Aerial crown-view tile of a tropical tree (Barro Colorado Island, Panama), acquired 20240716:
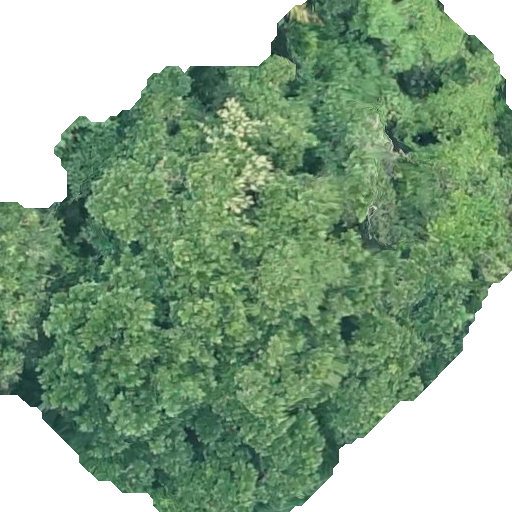
Species: Anacardium excelsum
GBIF accepted scientific name: Anacardium excelsum
Crown area: 321.948 m²